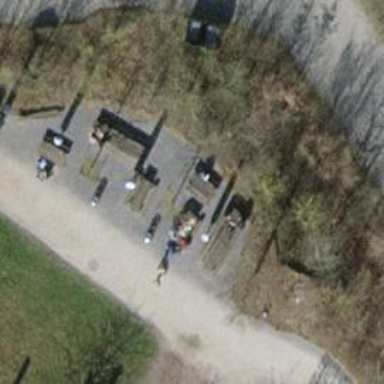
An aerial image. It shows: Picnic table located in leisure land area.